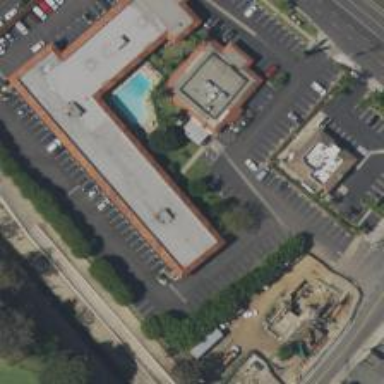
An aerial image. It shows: Hotel building.